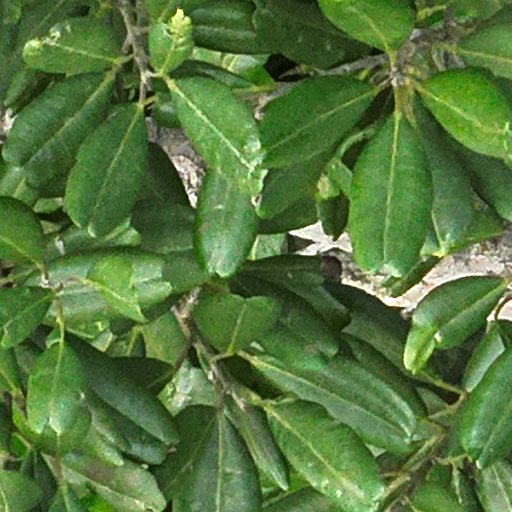
Species: Calophyllum longifolium
GBIF accepted scientific name: Calophyllum longifolium
Crown area (m\u00b2): 67.007